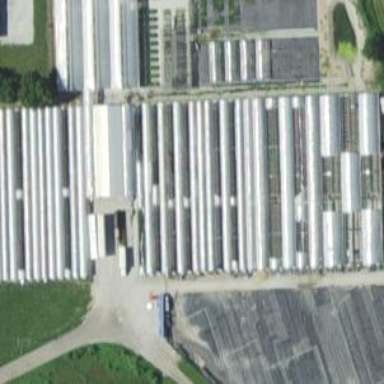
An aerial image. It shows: Area dedicated to greenhouse horticulture.